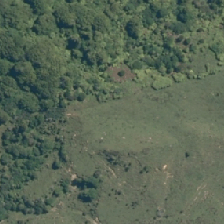
Land cover: high_producing_grassland